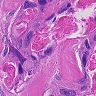
Metastatic tissue present: yes